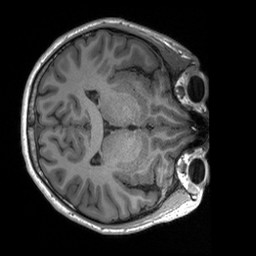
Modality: T1w
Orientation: axial
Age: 19
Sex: male
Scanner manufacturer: siemens
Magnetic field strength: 3 T
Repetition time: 2.3 s
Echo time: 0.00227 s